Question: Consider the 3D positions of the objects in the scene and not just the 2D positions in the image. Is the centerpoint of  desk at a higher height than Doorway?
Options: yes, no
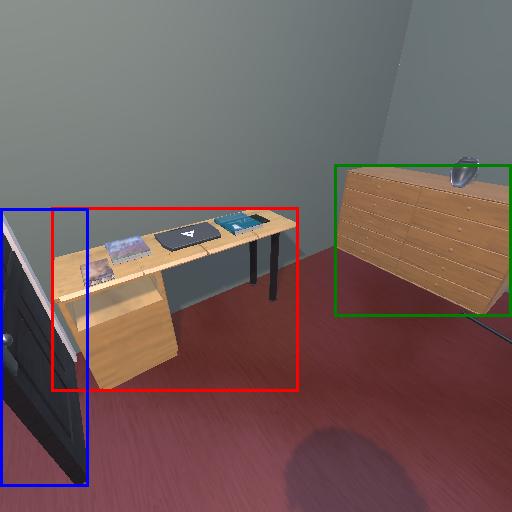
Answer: yes